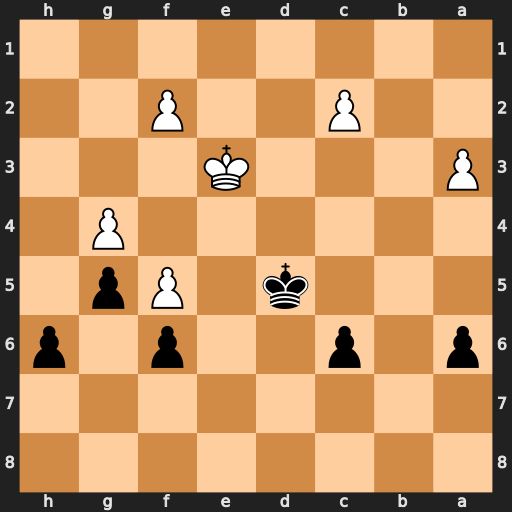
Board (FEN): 8/8/p1p2p1p/3k1Pp1/6P1/P3K3/2P2P2/8
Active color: b
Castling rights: -
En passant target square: -
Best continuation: Kc4 Kd2 a5